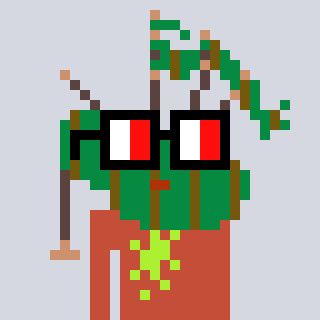
a pixel art character with square glasses with black frames and red eyes, a bagpipe-shaped head and a rust-colored body on a cool background